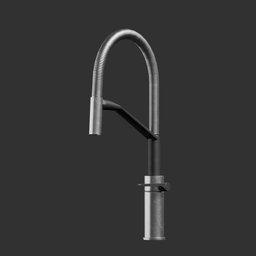
Label: appliances